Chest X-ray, PA view. Patient: 43 years old, sex F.
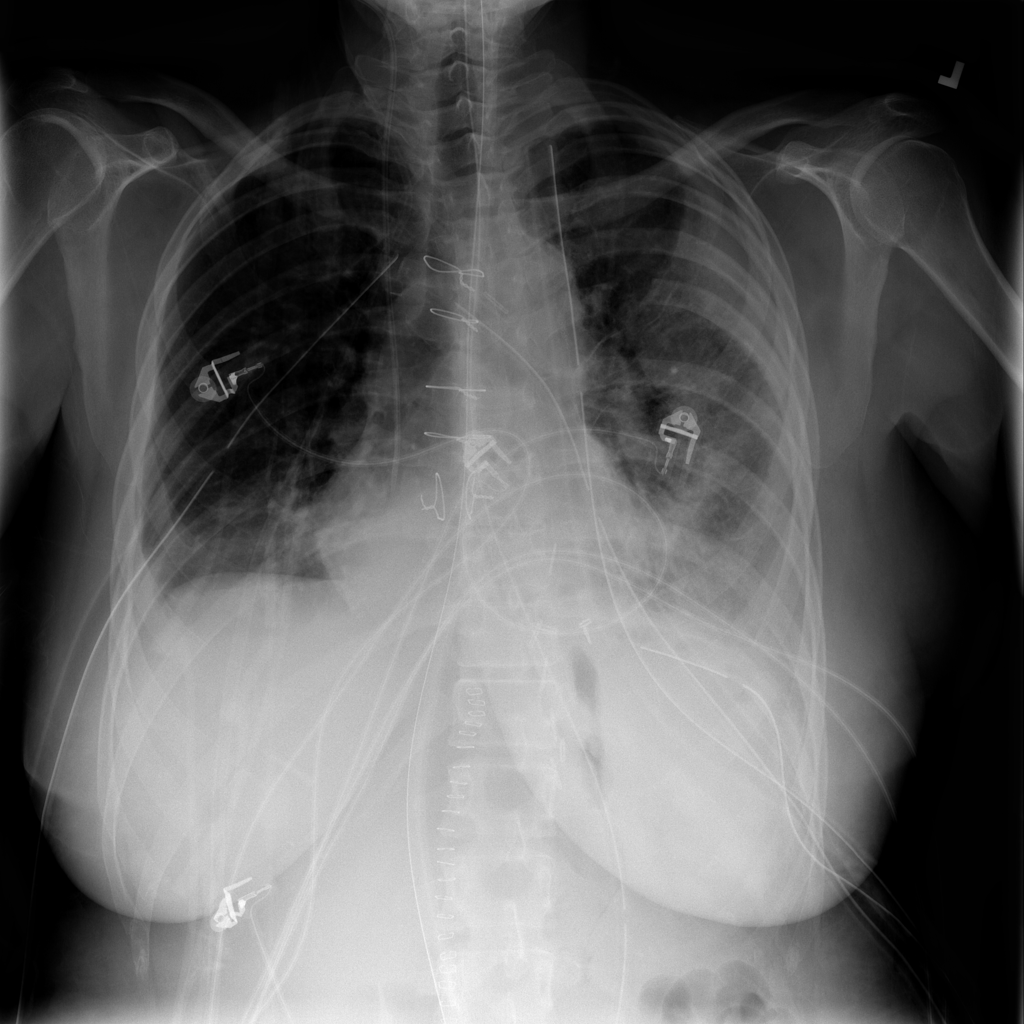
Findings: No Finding